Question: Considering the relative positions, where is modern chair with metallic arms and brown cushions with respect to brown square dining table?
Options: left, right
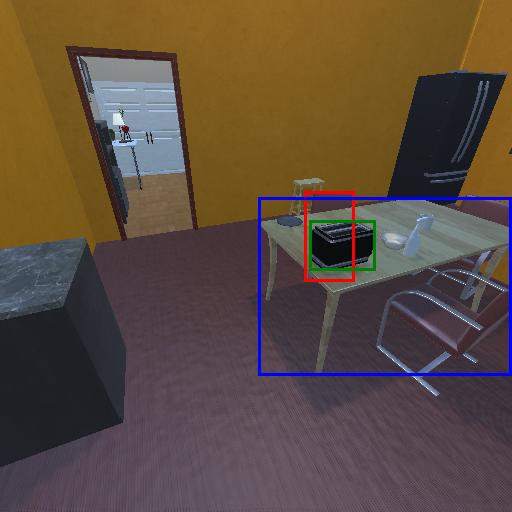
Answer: left